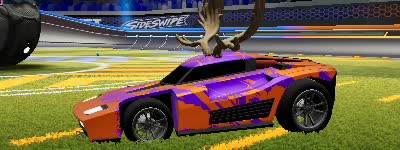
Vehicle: breakout